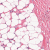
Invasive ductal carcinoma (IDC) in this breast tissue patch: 0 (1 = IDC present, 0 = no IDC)